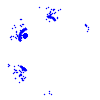
Particle: electron